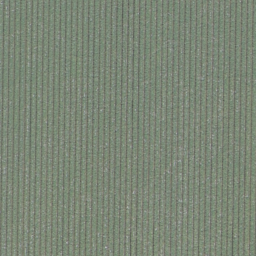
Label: agricultural